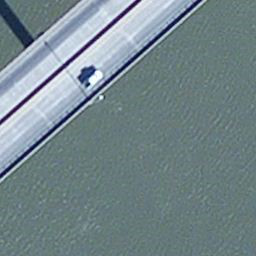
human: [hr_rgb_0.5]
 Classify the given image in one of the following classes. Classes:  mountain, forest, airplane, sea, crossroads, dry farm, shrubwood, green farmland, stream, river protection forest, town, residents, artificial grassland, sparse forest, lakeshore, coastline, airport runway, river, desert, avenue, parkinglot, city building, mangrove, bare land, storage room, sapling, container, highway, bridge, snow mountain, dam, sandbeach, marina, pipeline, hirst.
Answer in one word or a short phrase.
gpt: bridge